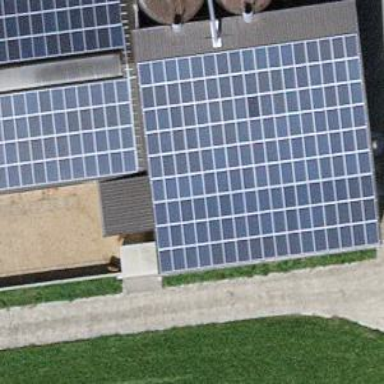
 consisting of solar photovoltaic panels."